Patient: sex M, age 55
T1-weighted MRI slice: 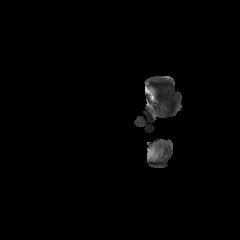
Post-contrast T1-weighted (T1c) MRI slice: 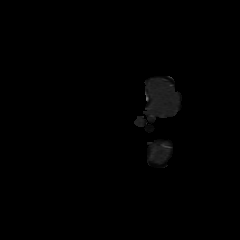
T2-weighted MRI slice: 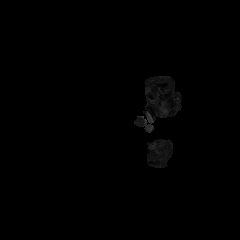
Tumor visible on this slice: no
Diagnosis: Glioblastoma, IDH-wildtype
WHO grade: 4